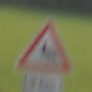
Verkehrszeichen: WildwechselRechts
Zusatzzeichen unten: Entfernungsangaben2
Umgebung: Outdoor, Nature
Tageszeit: SunriseSunset
Wetter: PartlyCloudy
Licht: Natural
Jahreszeit: NotSpecified
Kontrast: MediumContrast